Question: I'm trying to create an array of structs and 'fread' file data in to the array inside a helper function. I keep getting 'incompatible pointer type' errors when I compile the program. This is my current code:
'''
struct fentry *read_fentries(FILE *fp){
fentry *files[MAXFILES];
// EXTRACT FENTRIES AND FNODES FROM FILE
if ((fread(files, sizeof(fentry), MAXFILES, fp)) == 0) {
fprintf(stderr, "Error: could not read file entries
");
closefs(fp);
exit(1);
}
return files;
}
'''

My main question is how can I create an array of structs of a pre-defined size (MAXFILES) and return it from a function so that I can access the struct array inside my 'main'. Would I have to allocate memory using 'malloc'?
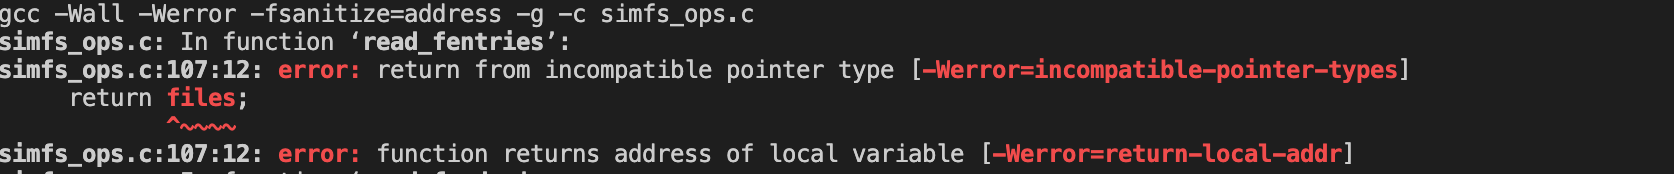
Answer: You have to allocate space for it with 'malloc' for example, because as you see from the error you returning a pointer to a local address, which is a problem since once you exit this function the 'files' array will be freed/non existent. So you returning pointer will point to an invalid memory location.
So do something like this:
'''
struct fentry *files = malloc(MAXFILES * sizeof(fentry);
'''
Also in this case do not forget to free the allocated memory with 'free(*ptr_to_array)' when does not needed anymore.